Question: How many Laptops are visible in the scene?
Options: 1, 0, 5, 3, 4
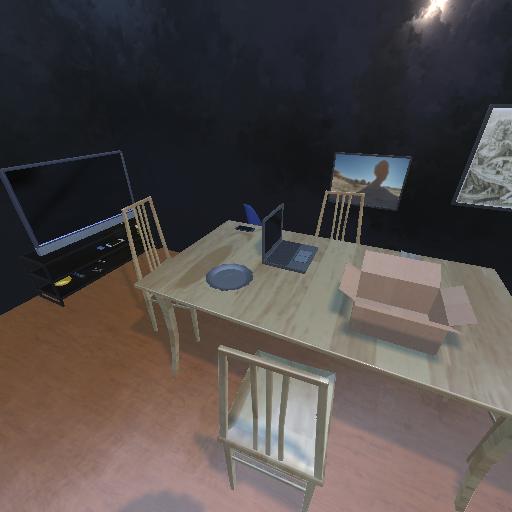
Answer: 1